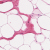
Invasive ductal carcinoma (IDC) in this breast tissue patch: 0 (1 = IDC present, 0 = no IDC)